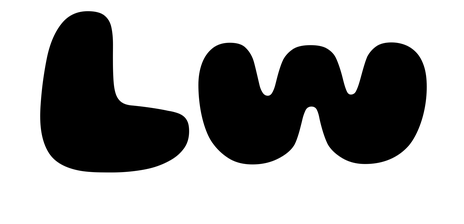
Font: Gluten_ExtraBold